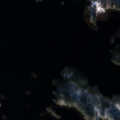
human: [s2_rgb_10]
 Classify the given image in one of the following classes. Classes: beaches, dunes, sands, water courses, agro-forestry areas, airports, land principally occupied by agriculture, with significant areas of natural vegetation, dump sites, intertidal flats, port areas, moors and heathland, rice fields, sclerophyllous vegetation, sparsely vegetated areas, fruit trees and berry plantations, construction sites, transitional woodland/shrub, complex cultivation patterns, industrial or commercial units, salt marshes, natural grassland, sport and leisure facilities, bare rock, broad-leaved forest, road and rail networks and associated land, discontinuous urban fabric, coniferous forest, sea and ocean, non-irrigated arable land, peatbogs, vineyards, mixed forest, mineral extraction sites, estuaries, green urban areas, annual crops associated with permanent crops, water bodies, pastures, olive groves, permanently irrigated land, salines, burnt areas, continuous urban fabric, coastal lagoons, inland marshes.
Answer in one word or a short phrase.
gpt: mixed forest, water bodies